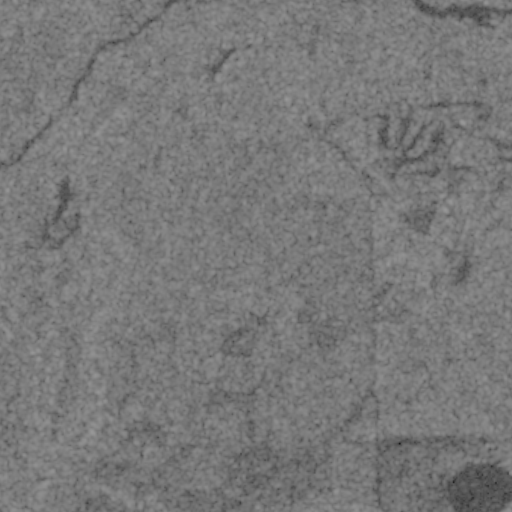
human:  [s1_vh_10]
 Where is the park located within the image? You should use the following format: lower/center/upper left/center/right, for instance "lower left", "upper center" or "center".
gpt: The park is located in the upper right of the image.
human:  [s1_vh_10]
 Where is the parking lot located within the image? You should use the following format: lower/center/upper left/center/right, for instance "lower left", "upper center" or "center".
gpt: The parking lot is located in the center right of the image.
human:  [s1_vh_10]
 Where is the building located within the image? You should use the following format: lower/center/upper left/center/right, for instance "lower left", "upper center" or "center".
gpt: The building is located in the upper right of the image.
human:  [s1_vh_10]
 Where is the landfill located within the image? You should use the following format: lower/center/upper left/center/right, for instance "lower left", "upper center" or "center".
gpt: There is no landfill in the image.

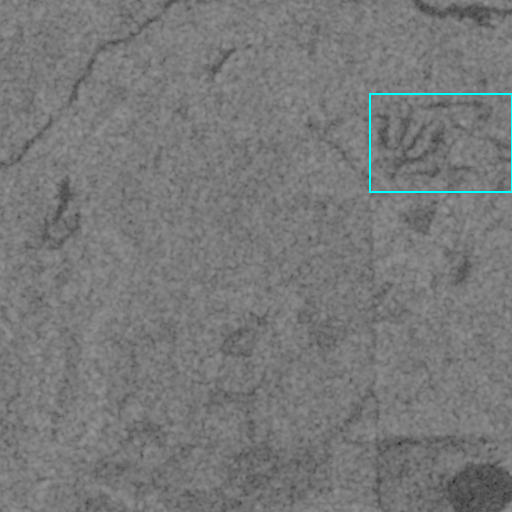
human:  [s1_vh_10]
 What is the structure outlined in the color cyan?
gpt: The structure outlined in cyan is a park.
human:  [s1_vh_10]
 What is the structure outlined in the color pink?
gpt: There is no pink outline.